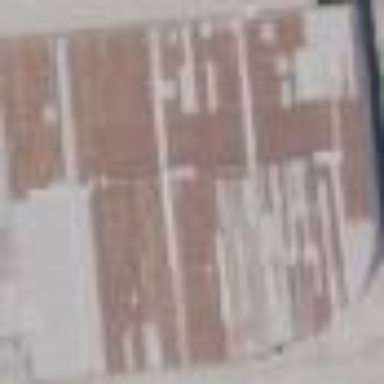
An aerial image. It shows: Industrial building.